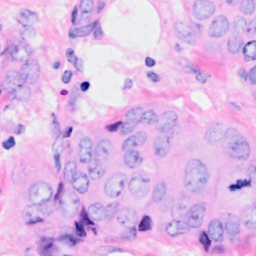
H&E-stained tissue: Breast